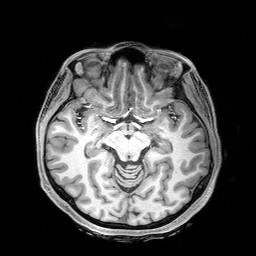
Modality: T1w
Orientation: coronal
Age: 29
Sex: female
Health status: healthy